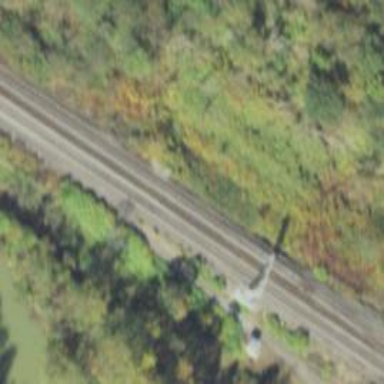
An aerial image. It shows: Railway signal.